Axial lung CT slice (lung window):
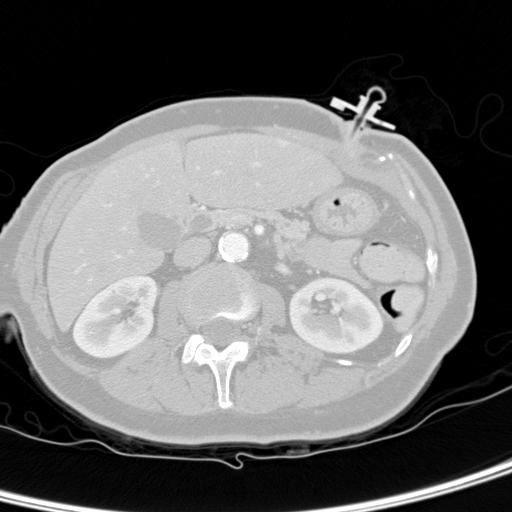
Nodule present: no